Question: I'm using JSF 2.0 in my web project. But navigation is not working properly, in my case. I think this problem arose due to changes in hierarchy of the files because action method is working fine. I'm attaching the snapshot to give idea about files' hierarchy.

If anyone could help to overcome this, I'll be very thankful.
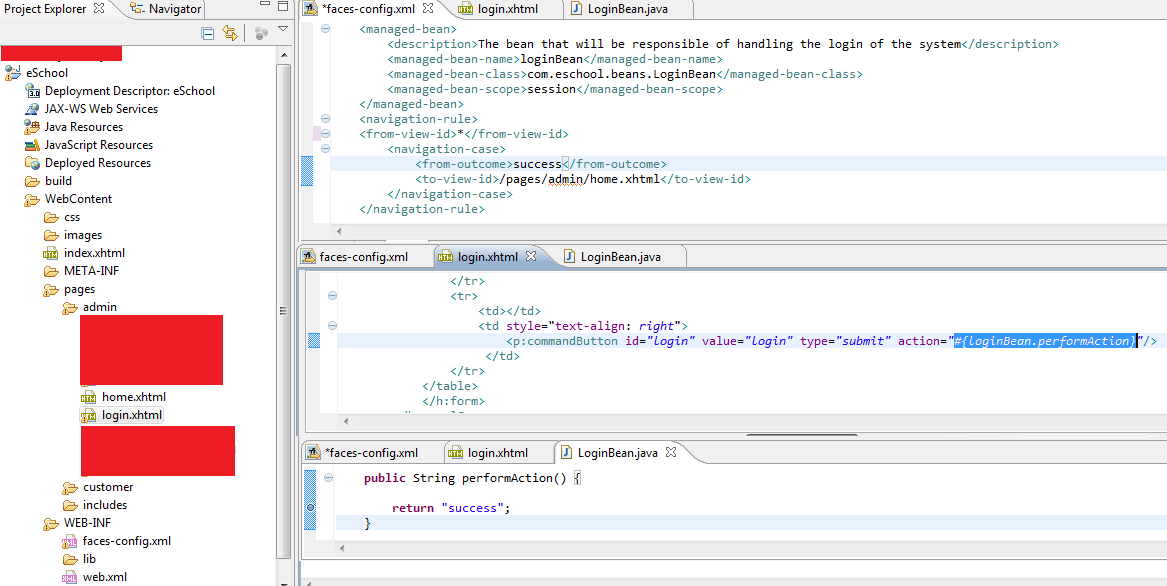
Answer: You have to add 'ajax="false"' to you primefaces commandButtons in order to perform navigation or use the simple '<h:commandButton' ...
if you want to use primefaces ajax button , you should sue redirect then,
like this
'''
<p:commandButton action="home?faces-redirect=true" value="Redirect to home"/>
'''
also look a t similar question over here:
<URL>